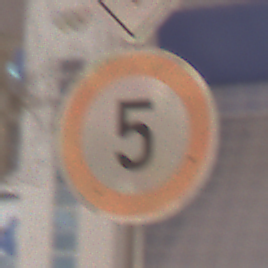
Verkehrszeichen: Geschwindigkeit5
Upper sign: Vorfahrtsstrasse
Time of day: Night
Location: Outdoor (Urban)
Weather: Overcast
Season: Winter
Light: Artificial